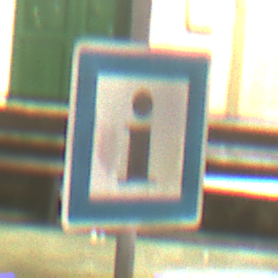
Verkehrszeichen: Informationsstelle
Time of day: Night
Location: Outdoor (Urban)
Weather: PartlyCloudy
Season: NotSpecified
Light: Artificial